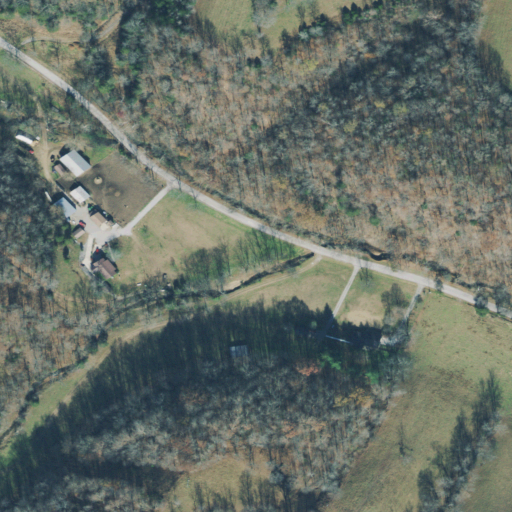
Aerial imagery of valley in Tennessee named Arnold Hollow containing deciduous forest, pasture, open development, mixed forest, open water, and medium intensity development